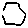
Label: hexagon